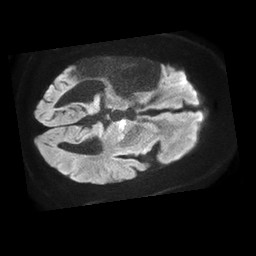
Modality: TRACE
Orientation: axial
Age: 61
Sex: male
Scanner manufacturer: philips
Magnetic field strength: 1.5 T
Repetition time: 4.6 s
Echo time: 0.08631 s